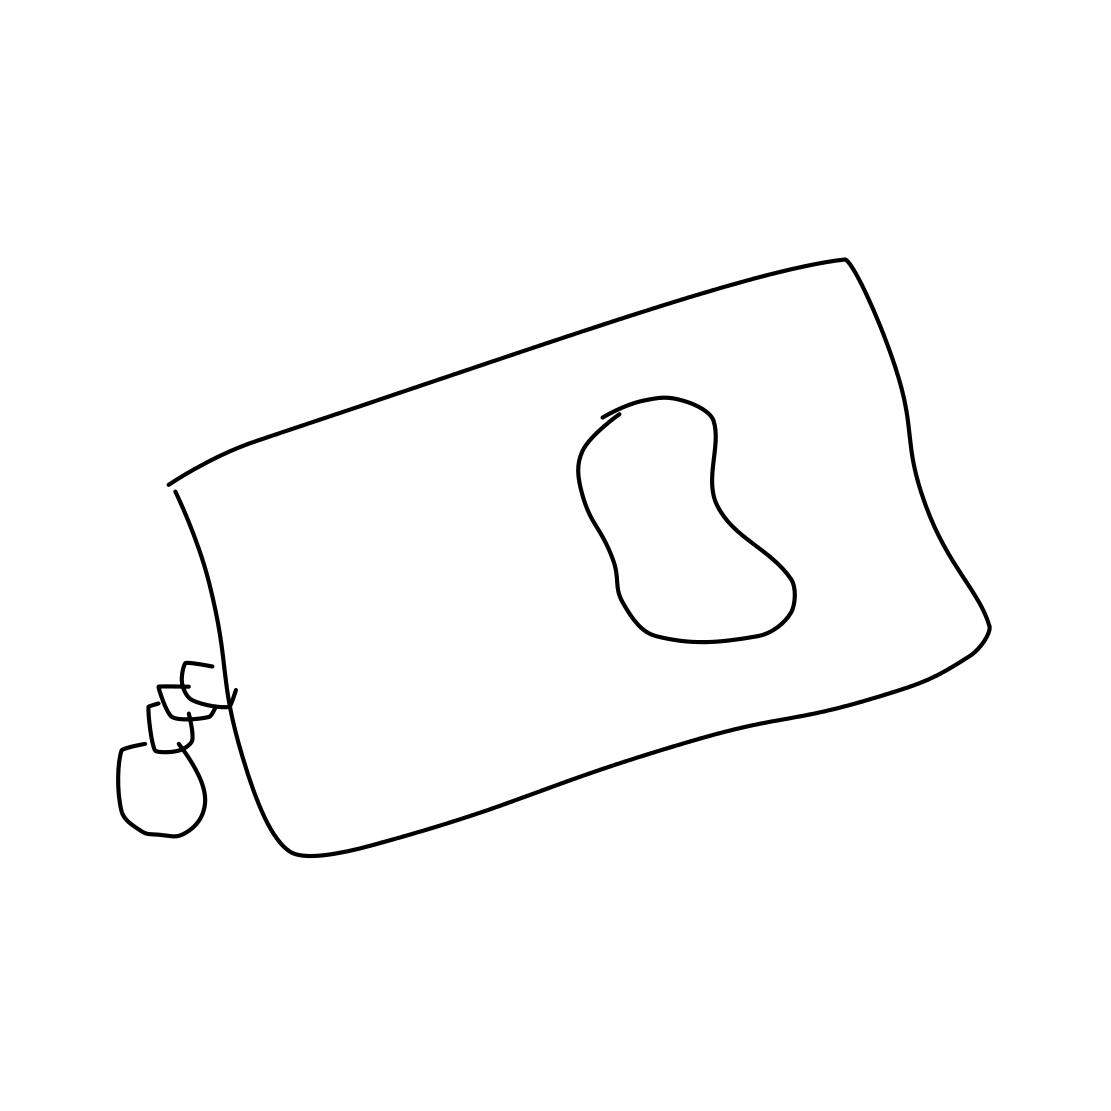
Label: bottle opener